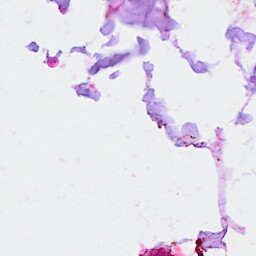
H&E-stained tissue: Breast